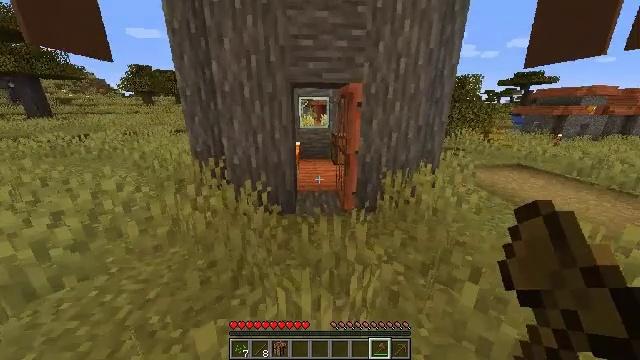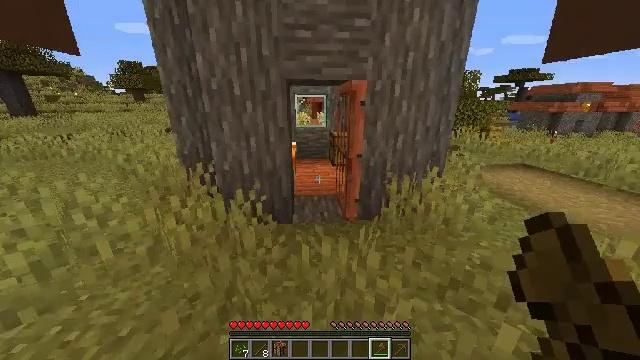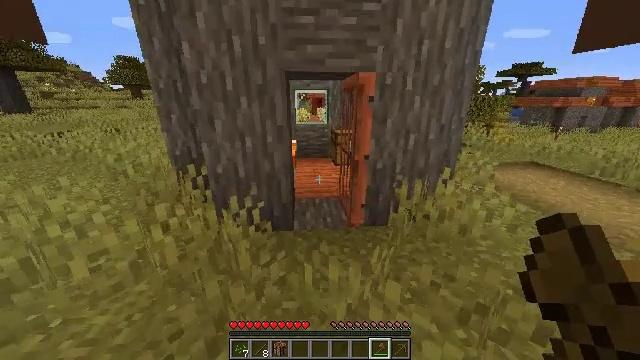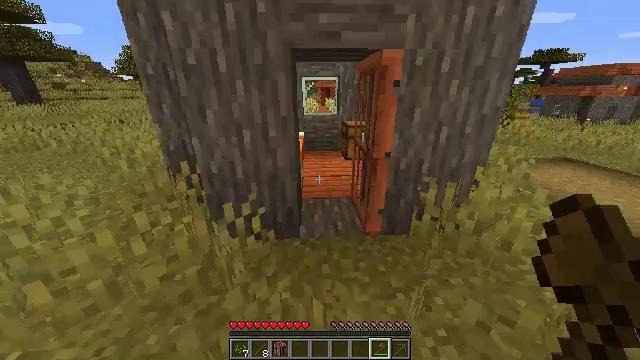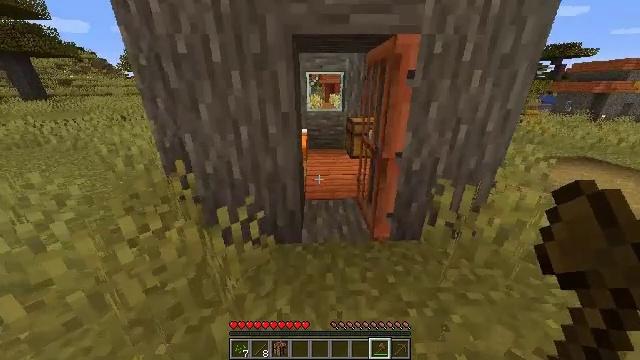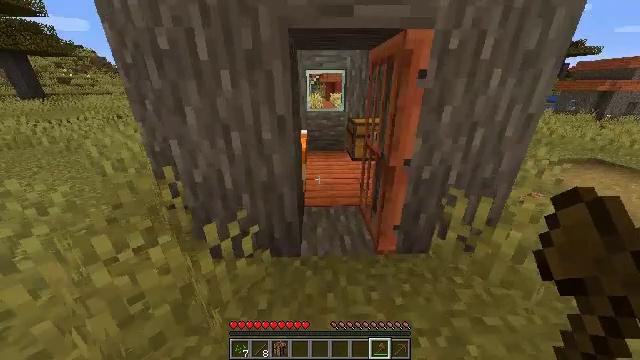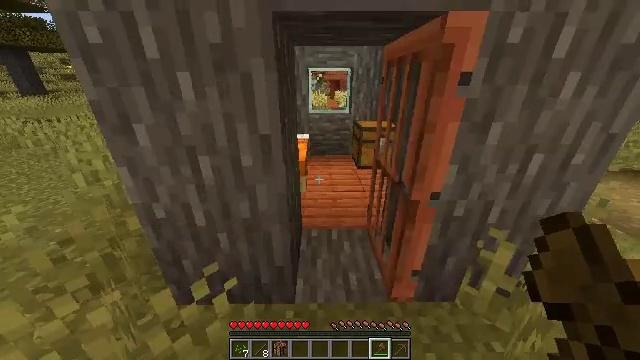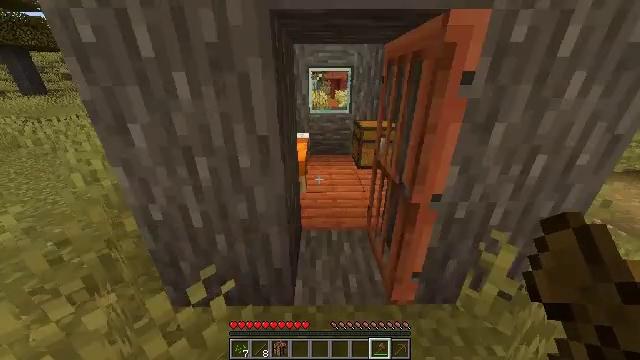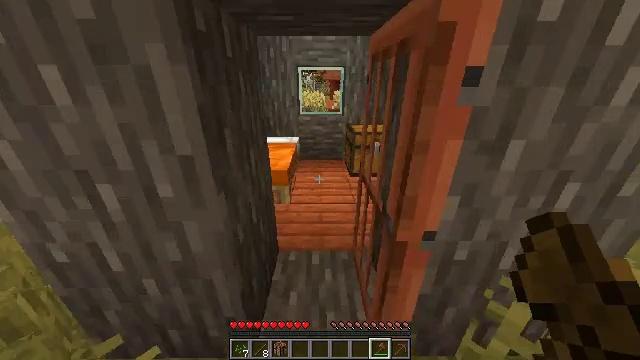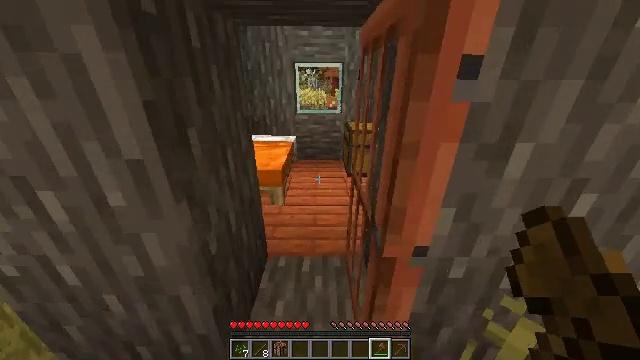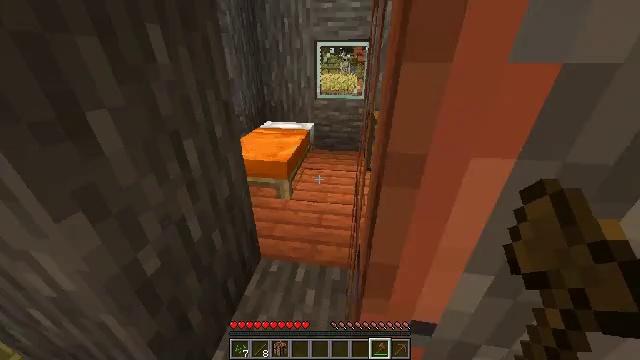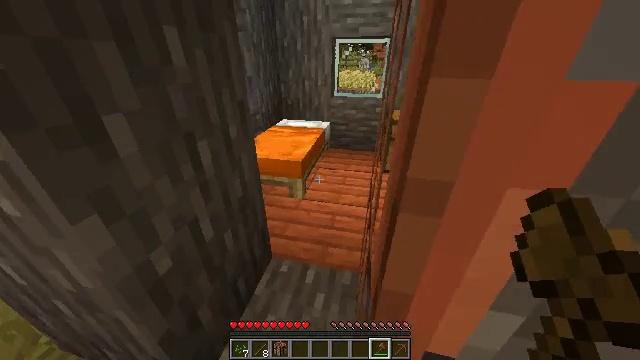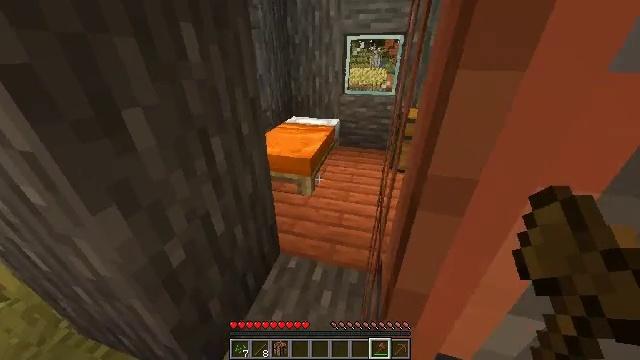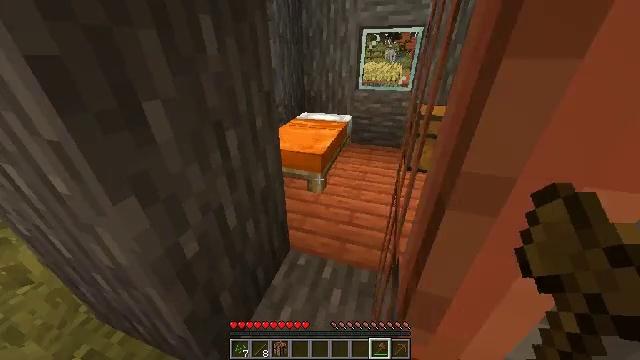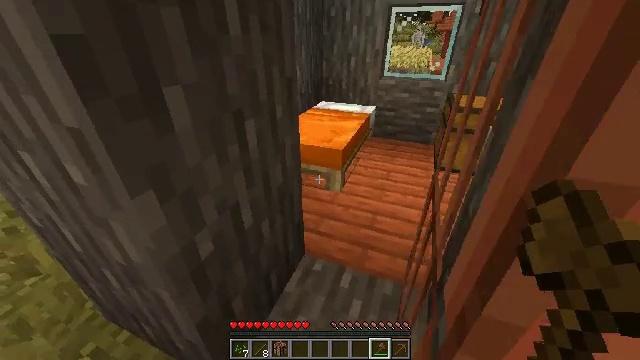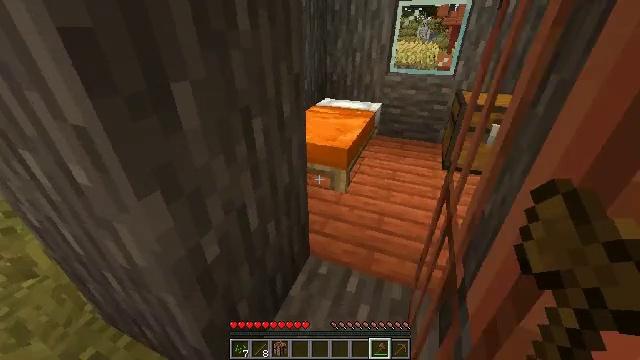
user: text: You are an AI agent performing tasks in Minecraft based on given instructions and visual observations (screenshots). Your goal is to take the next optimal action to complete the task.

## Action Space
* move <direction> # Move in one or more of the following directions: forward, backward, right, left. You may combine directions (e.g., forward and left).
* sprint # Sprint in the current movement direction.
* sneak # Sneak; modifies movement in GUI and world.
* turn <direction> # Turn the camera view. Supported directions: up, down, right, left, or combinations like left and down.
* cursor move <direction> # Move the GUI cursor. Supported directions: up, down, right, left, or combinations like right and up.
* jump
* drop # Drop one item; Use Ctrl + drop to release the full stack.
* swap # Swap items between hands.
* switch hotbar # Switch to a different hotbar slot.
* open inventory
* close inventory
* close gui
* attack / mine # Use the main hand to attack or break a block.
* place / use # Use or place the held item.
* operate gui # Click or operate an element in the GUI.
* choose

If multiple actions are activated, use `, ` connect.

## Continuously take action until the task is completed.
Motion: motion action
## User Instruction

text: Collect the orange bed by mining it.
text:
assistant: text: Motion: move forward, turn right
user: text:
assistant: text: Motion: move forward, turn down
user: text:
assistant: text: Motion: move forward, turn left and down
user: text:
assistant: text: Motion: move forward, turn left
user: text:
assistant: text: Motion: move forward
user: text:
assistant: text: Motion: move forward, turn left
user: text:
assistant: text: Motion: move forward and move right
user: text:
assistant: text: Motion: move forward and move right
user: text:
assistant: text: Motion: move forward and move right
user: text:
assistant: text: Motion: move forward, turn left and down
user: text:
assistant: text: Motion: move forward, turn left
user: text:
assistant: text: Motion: move forward, turn left
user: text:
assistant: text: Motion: move forward, turn left
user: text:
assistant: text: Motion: move forward, turn left
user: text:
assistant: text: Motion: move forward
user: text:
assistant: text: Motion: move forward
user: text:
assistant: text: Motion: move forward
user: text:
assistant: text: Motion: move forward, turn right
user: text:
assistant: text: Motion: move forward, turn right
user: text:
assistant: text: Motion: move forward, turn right, attack / mine
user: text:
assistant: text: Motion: move forward, attack / mine
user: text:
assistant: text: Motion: move forward, attack / mine
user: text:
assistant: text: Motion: move forward, turn left and down, attack / mine
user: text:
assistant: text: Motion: move forward, turn left and down, attack / mine
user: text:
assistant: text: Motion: turn left and down, attack / mine
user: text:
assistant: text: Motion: turn left, attack / mine
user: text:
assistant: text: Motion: attack / mine
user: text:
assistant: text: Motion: attack / mine
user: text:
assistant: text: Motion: attack / mine
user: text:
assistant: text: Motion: attack / mine